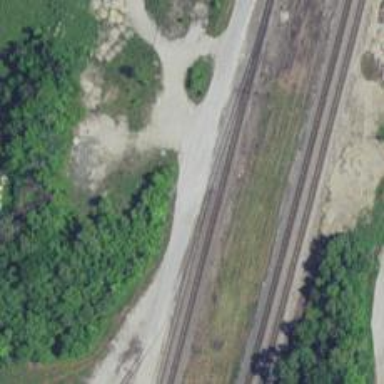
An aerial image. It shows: Disused railway.